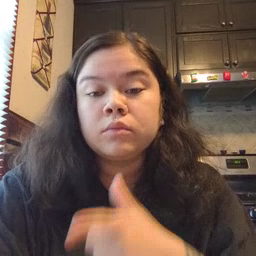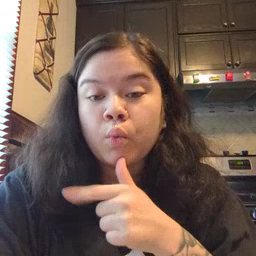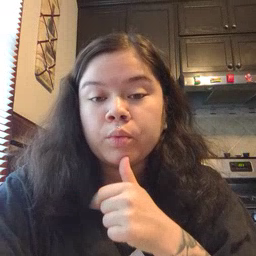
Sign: who